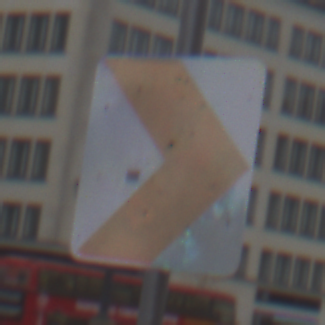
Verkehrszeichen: RichtungstafelnInKurvenKleinLinks
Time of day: Midday
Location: Outdoor (Urban)
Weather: Overcast
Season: NotSpecified
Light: Natural